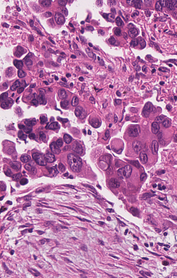
Tumor epithelial tissue: yes
Tumor-associated stroma tissue: yes
Normal tissue: no